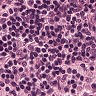
Metastatic tissue present: no